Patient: sex F, age 65
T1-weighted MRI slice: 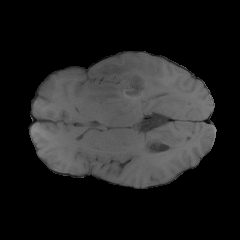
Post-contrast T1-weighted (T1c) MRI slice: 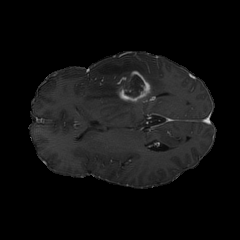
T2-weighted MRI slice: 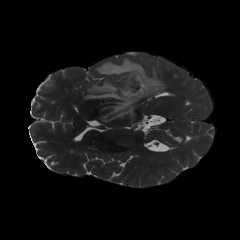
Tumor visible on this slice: yes
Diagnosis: Glioblastoma, IDH-wildtype
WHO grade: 4